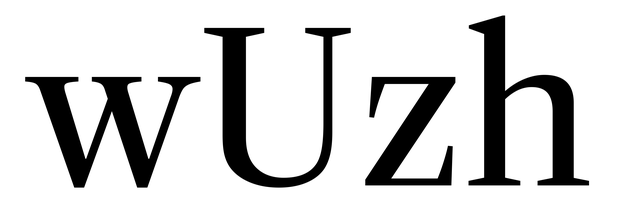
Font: LibreCaslonText_Regular